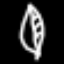
Label: leaf